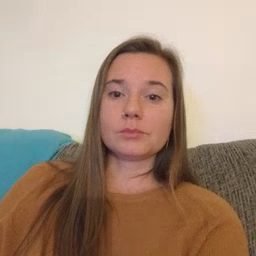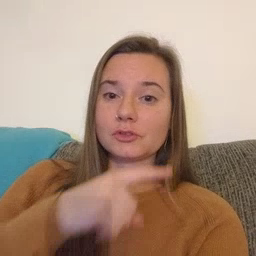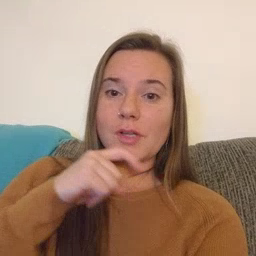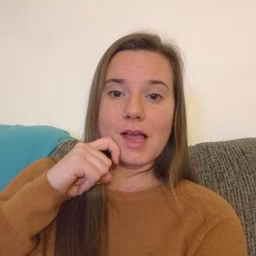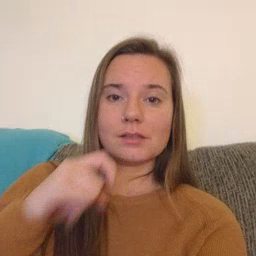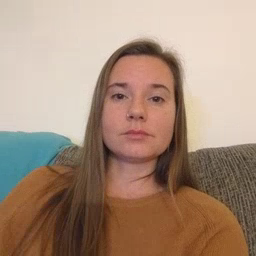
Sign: dry